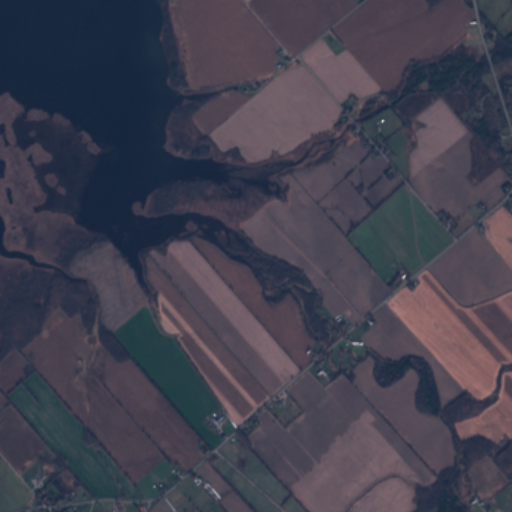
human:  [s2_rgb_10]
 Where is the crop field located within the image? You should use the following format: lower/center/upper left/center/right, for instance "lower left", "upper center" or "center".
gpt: The crop field is located in the lower right of the image.
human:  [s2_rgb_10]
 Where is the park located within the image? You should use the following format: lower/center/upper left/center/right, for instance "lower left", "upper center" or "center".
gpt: The park is located in the lower left of the image.
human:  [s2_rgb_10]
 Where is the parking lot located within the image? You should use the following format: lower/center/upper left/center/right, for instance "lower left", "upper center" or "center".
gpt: The parking lot is located in the center right of the image.
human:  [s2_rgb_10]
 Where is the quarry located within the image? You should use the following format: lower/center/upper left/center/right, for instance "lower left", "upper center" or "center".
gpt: There is no quarry in the image.